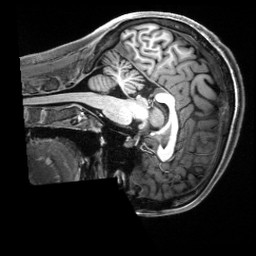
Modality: T1w
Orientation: sagittal
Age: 21
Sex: female
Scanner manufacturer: siemens
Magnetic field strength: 3 T
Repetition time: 2.5 s
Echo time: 0.00222 s